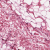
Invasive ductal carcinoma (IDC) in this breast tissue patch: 0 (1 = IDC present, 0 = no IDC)